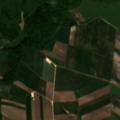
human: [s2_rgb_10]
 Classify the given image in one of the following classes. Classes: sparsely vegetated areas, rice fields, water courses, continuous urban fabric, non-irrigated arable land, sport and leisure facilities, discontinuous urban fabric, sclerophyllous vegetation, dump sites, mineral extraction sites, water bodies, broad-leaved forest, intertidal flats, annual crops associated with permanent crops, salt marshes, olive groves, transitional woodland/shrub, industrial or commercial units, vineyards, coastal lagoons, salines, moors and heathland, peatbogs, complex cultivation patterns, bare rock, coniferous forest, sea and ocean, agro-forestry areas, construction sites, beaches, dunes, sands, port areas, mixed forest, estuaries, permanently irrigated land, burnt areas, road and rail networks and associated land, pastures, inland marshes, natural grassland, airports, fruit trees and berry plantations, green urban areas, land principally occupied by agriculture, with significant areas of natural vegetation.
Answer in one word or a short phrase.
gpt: non-irrigated arable land, complex cultivation patterns, land principally occupied by agriculture, with significant areas of natural vegetation, broad-leaved forest